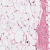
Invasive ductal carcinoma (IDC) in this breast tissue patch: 0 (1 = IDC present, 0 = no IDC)